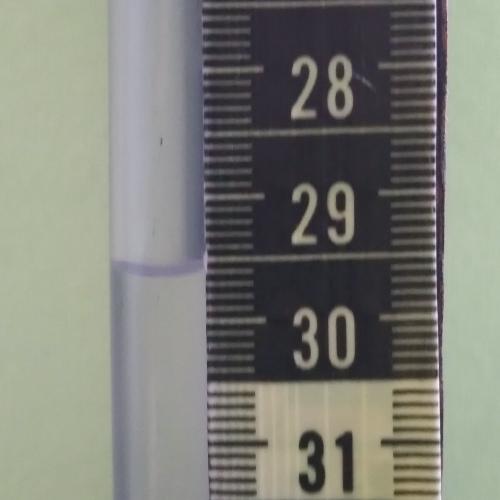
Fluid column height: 29.6 cm